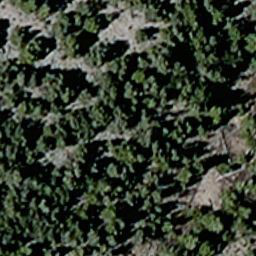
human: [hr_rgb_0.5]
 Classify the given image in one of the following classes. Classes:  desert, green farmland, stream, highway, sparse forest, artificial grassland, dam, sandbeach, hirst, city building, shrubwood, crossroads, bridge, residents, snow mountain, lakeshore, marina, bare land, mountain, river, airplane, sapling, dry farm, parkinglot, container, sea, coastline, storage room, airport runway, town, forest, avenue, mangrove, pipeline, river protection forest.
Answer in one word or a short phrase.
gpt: sparse forest